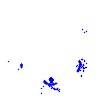
Particle: electron